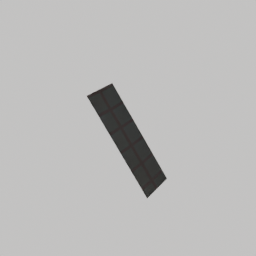
Label: architecture